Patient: sex F, age 65
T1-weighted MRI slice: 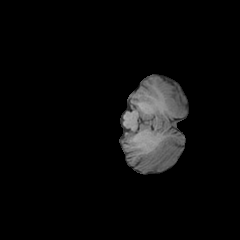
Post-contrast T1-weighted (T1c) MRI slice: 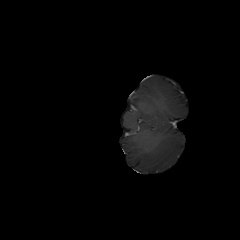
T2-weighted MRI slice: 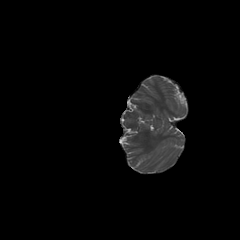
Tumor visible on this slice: no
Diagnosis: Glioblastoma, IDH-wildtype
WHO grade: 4